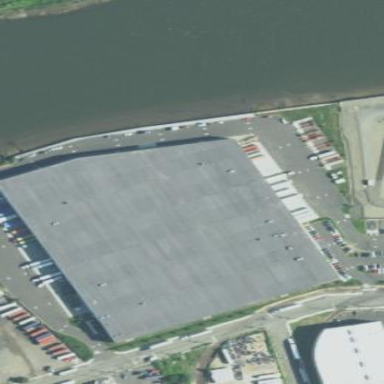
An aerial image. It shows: Warehouse.